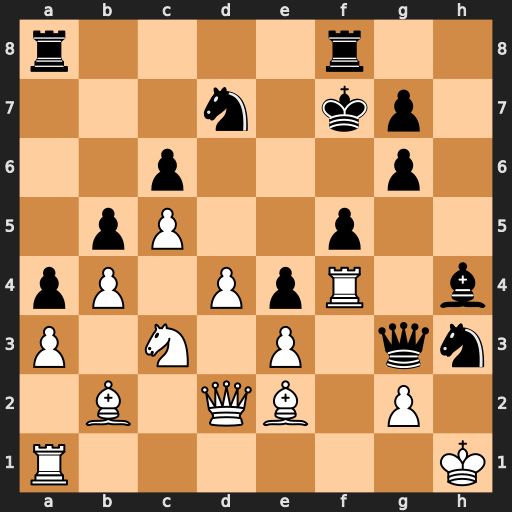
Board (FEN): r4r2/3n1kp1/2p3p1/1pP2p2/pP1PpR1b/P1N1P1qn/1B1QB1P1/R6K
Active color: w
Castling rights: -
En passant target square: -
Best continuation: Nxe4 Nxf4 Nxg3